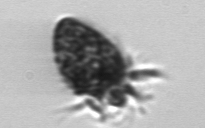
Label: Strombidium_tintinnodes